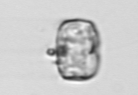
Label: Thalassiosira